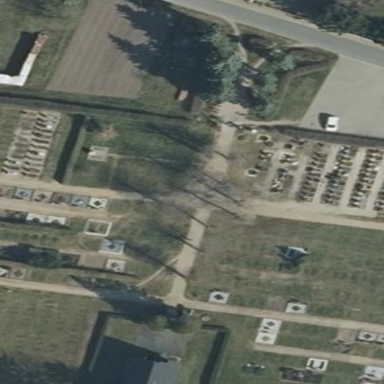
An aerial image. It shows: Cemetery.